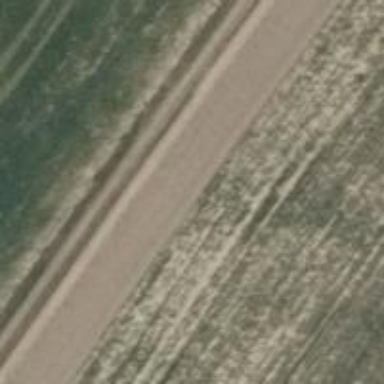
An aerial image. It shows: Grass track with grade5 tracktype.